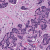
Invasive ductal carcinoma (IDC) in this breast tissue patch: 1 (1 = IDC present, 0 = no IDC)